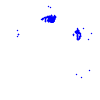
Particle: pion